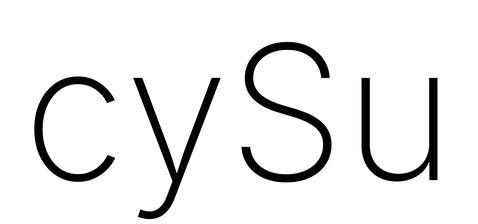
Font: Inter_ExtraLight